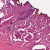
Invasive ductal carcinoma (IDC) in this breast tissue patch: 0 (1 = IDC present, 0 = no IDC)